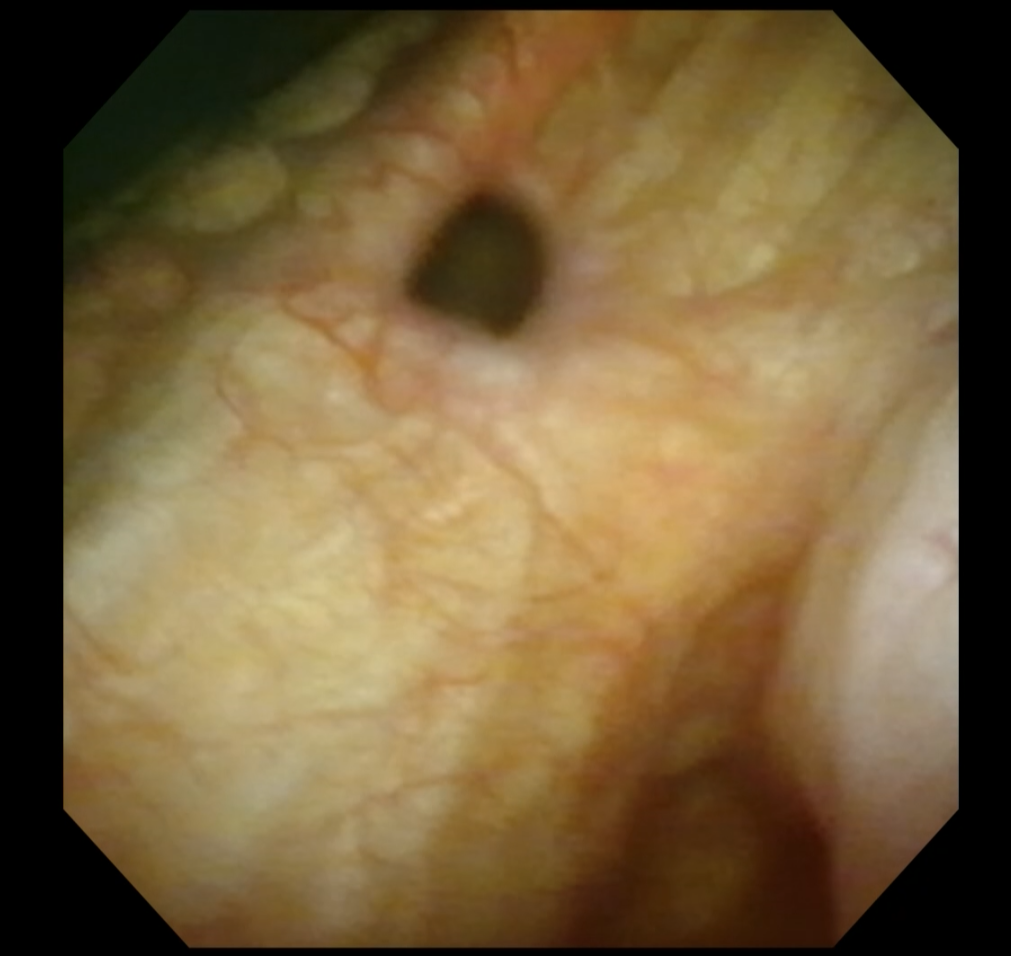
Modality: WLC
Class: Anatomical landmarks
Subclass: Diverticulum
Lesion: L0
Bladder cancer association: No